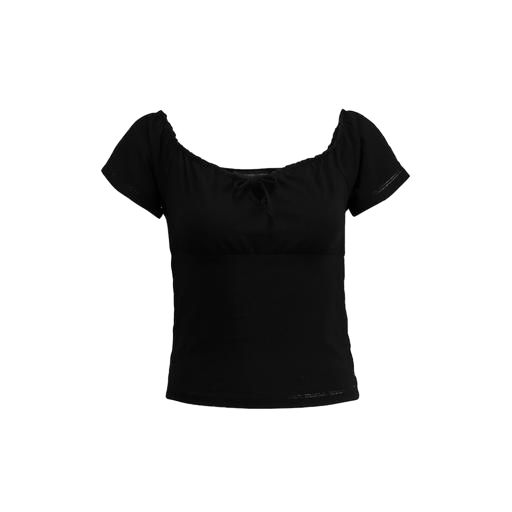
black women's rosa top, black women's crop top, black short-sleeved top, white background